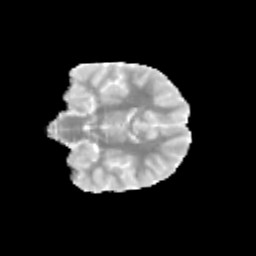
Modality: MD
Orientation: coronal
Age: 10
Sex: female
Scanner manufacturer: siemens
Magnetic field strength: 3 T
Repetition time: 3.8 s
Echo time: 0.07 s